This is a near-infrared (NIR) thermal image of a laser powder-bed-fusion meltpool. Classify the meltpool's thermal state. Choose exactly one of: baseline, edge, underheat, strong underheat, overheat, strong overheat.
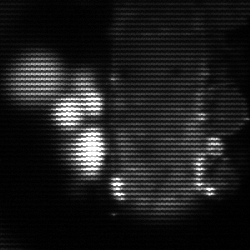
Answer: strong underheat